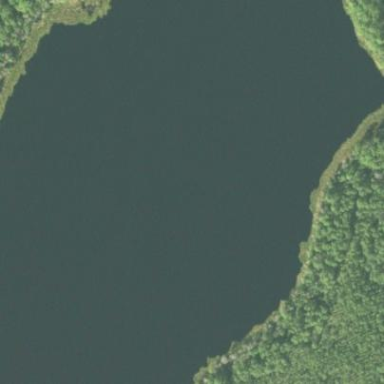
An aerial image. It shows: Serene lake.